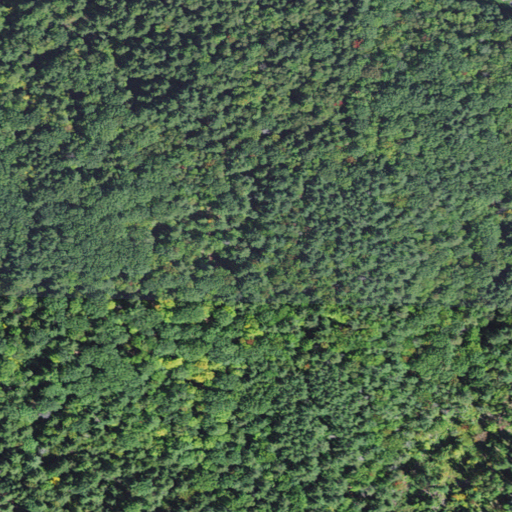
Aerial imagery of mountain in Vermont named Sprague Hill containing mixed forest, evergreen forest, deciduous forest, and pasture